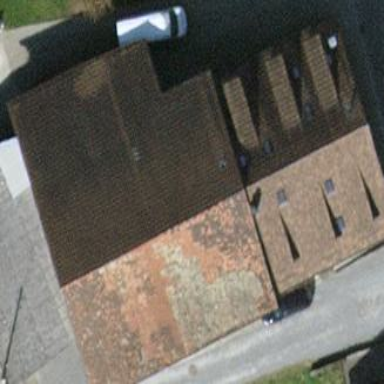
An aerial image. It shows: Farm building with gabled roof.